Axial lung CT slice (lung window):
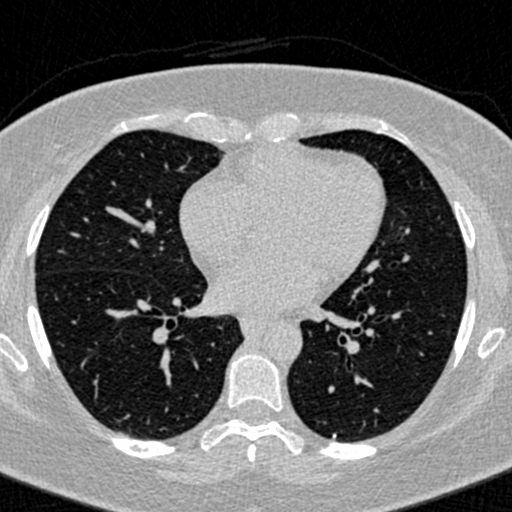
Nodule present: yes
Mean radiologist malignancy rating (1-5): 1